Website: apple
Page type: order-returns
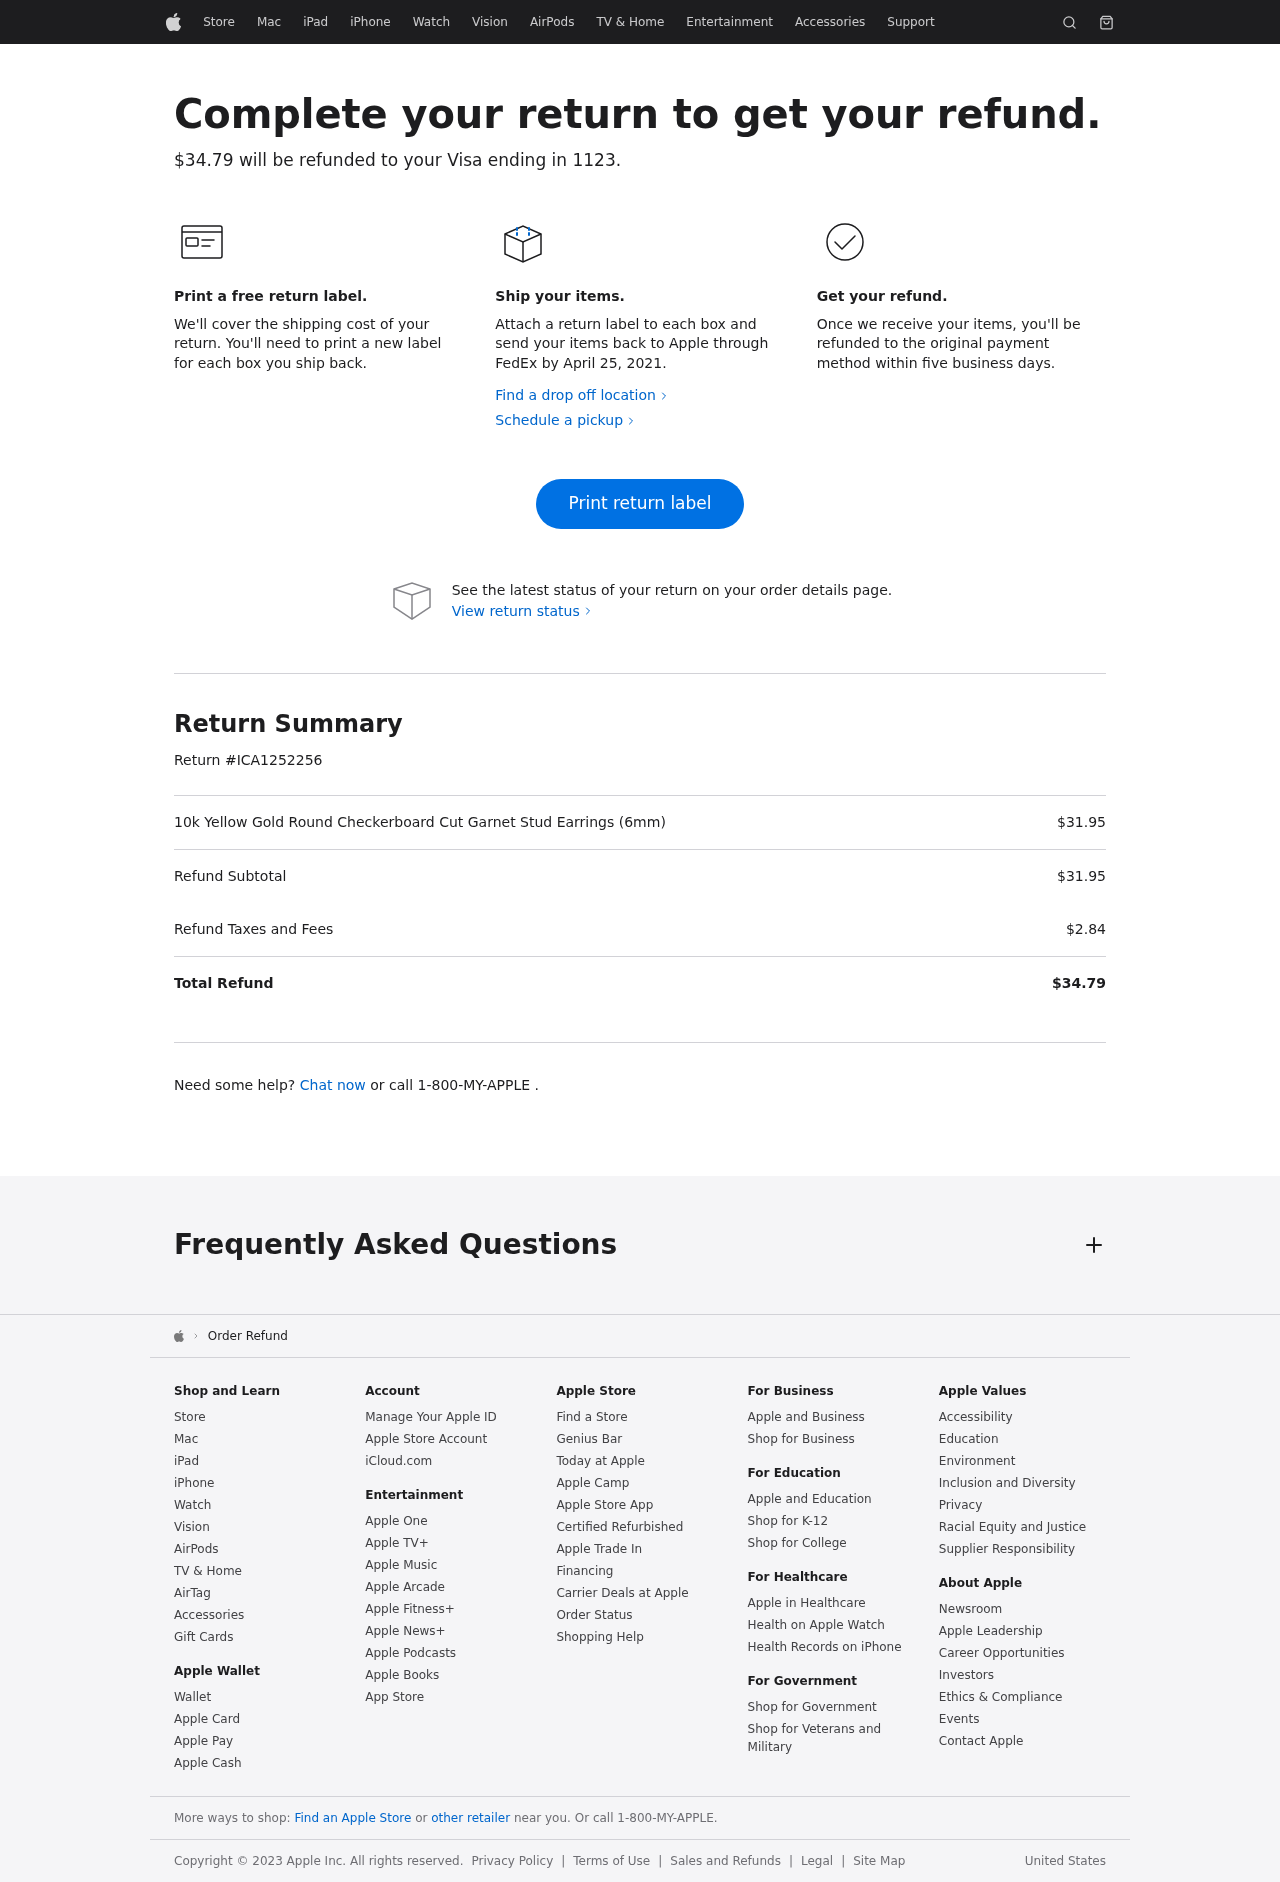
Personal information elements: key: PII_CARD_LAST4
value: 1123
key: PII_CARD_TYPE
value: Visa
Product elements: key: PRODUCT1_NAME
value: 10k Yellow Gold Round Checkerboard Cut Garnet Stud Earrings (6mm)
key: PRODUCT1_PRICE
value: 31.95
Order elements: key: ORDER_TOTAL
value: $34.79
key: ORDER_RETURN_BY_DATE
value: April 25, 2021
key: ORDER_RETURN_ID
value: ICA1252256
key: ORDER_SUBTOTAL
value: $31.95
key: ORDER_TAX
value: $2.84